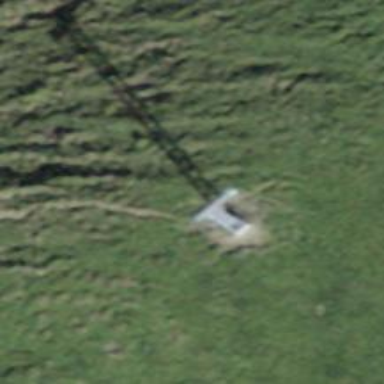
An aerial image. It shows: Pylon used for aerialway.